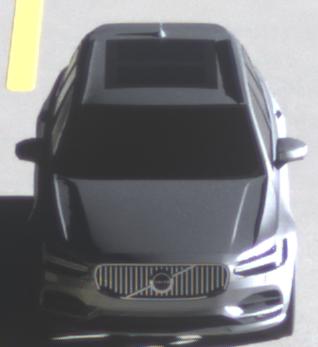
Make: Volvo
Model: V90
Detailed model: -
Model produced from: 2016
Model produced until: 2020
Doors: 5
Color: gray
Road condition: dry road
Daytime: morning or afternoon
Contrast: high contrast